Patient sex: M
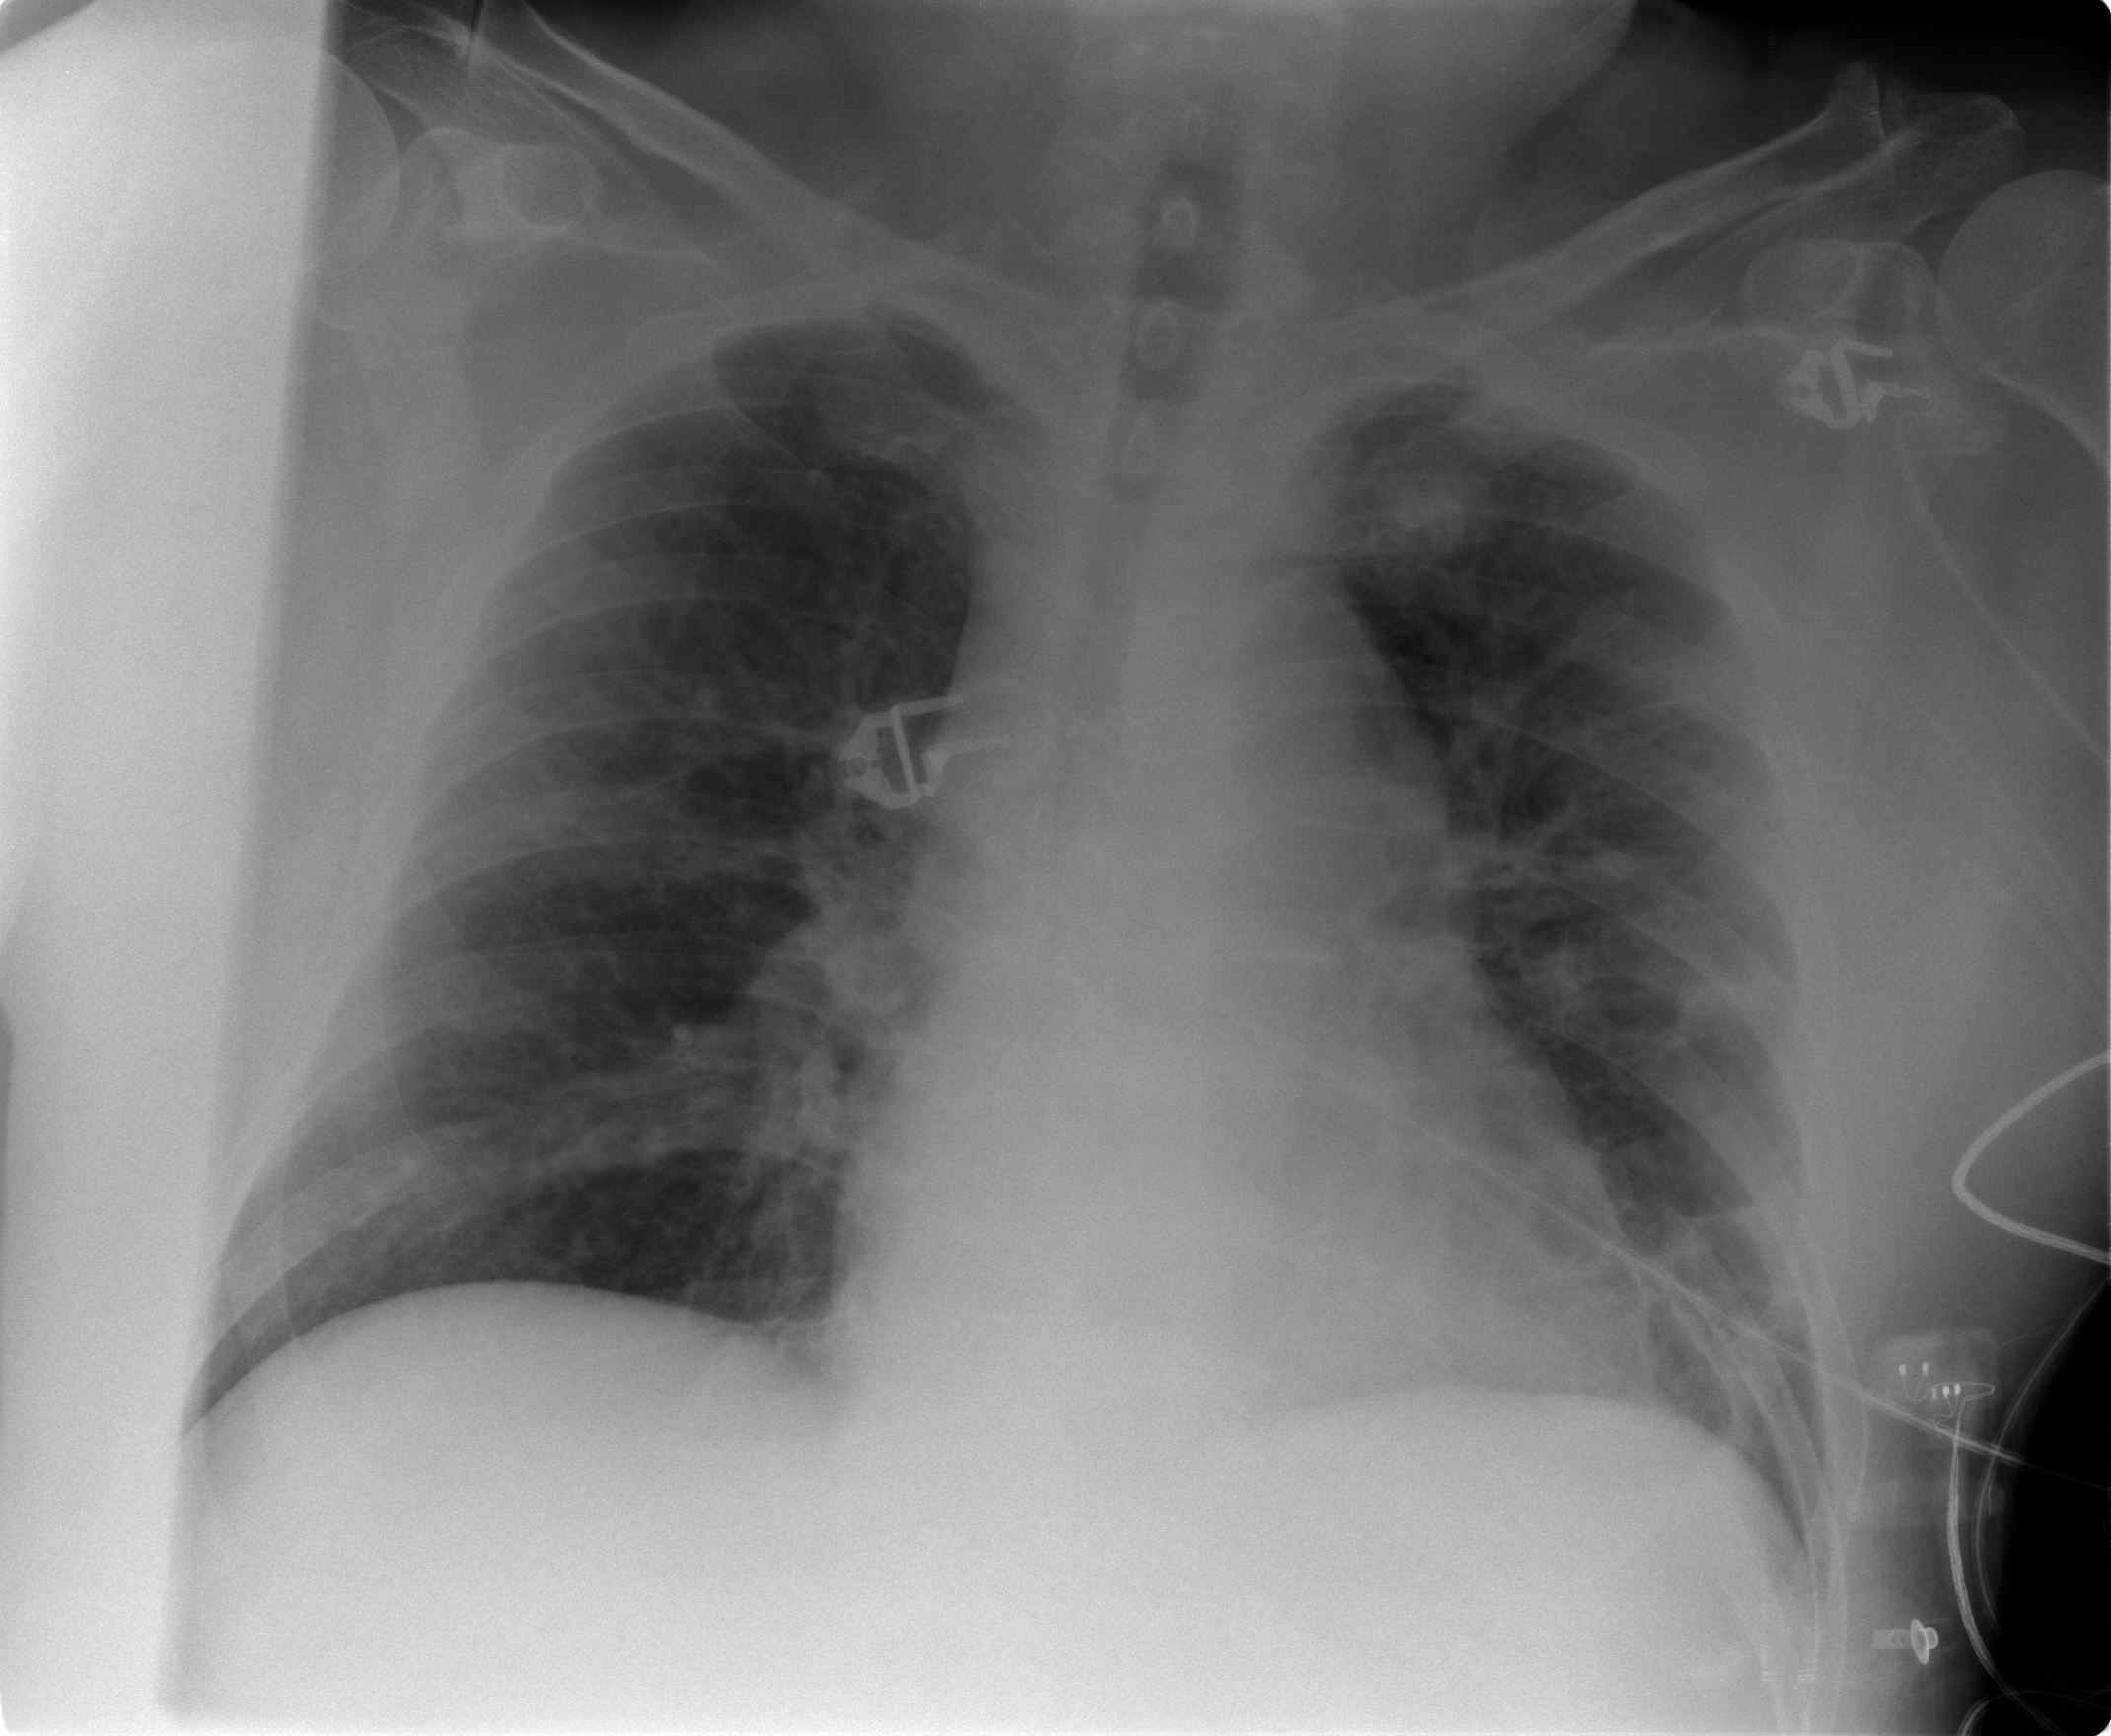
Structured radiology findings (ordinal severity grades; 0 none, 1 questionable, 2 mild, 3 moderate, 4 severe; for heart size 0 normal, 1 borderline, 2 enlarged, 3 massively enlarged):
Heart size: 2
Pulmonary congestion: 3
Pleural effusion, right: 0
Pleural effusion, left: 0
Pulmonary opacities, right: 0
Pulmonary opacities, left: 2
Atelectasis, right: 0
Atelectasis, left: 0